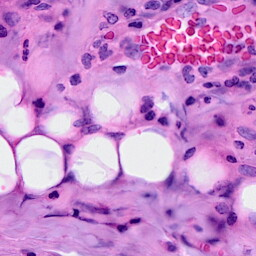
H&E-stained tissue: Breast